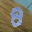
Label: 8